Chest X-ray:
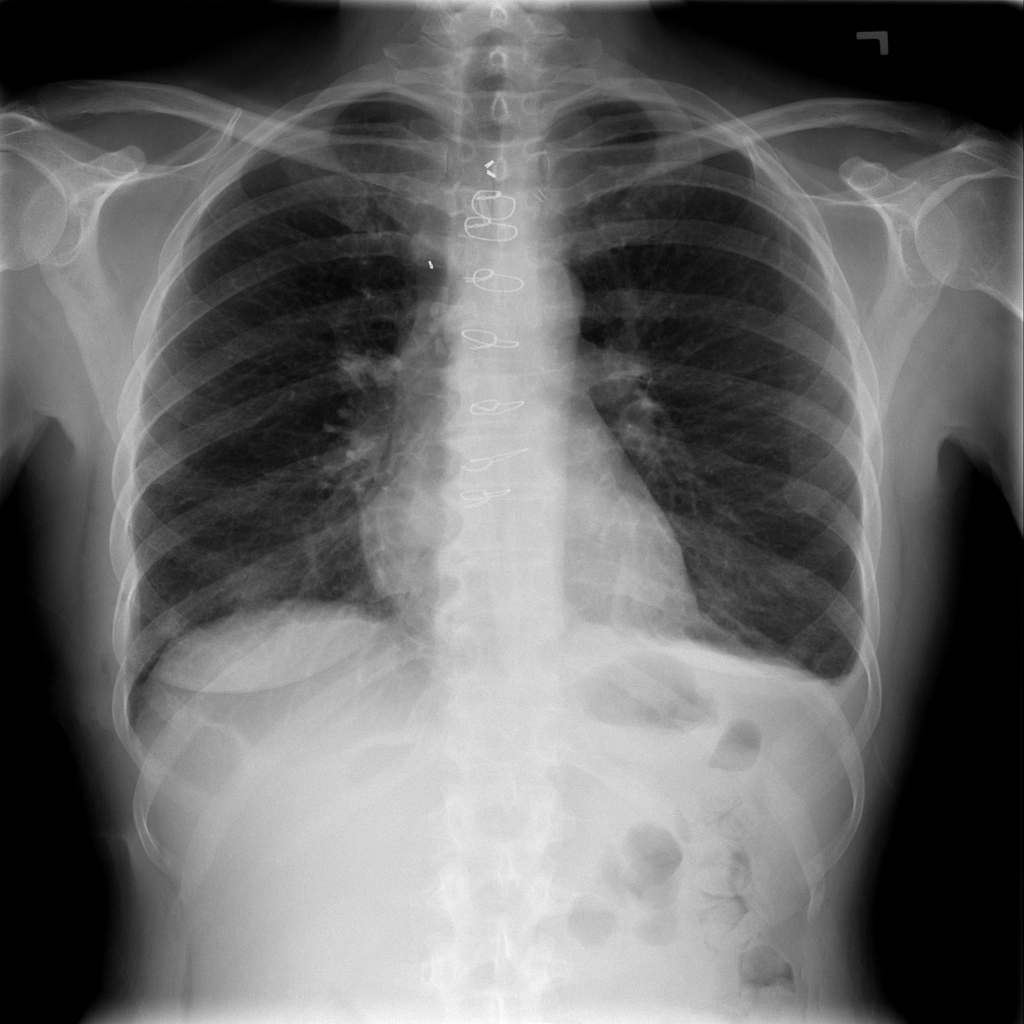
Findings: Effusion, Consolidation
No abnormal finding: no